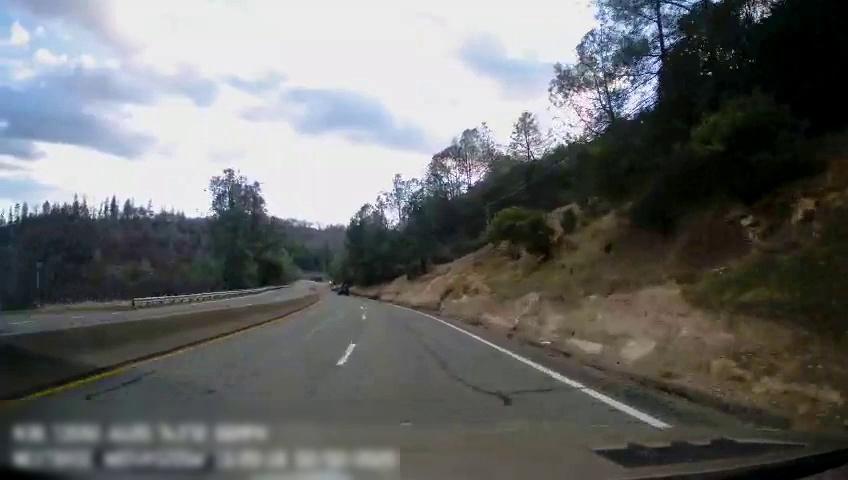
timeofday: Day
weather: Sunny
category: Drivable Space
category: Drivable Space
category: Vehicles | SUV
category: Lanes | Opposite Lane
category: Lanes | Alternate Lane
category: Lanes | Current Lane
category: Lanes | Alternate Lane